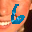
Label: 6